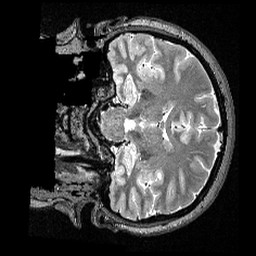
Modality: T2w
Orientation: coronal
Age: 27
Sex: female
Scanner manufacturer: siemens
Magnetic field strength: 3 T
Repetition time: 3.2 s
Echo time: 0.479 s